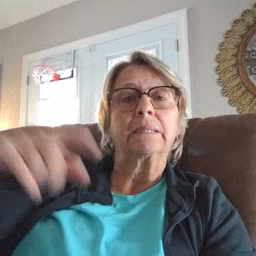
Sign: penny